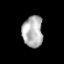
Tissue: prostate
Cell type: Myeloid cells
Senescence score: 0.3407
Nuclear area (px): 631
Mean DAPI intensity: 177.998